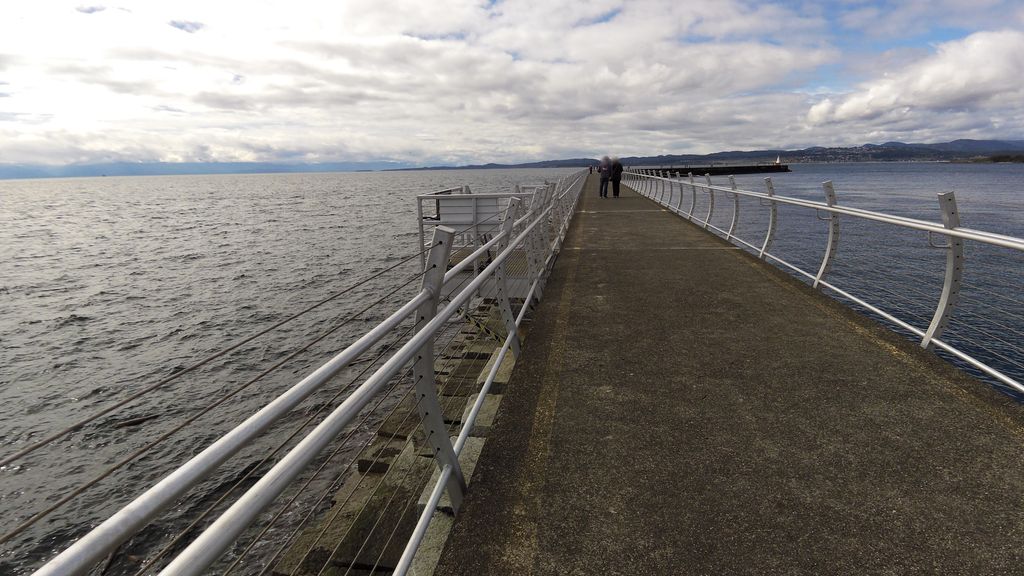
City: victoria